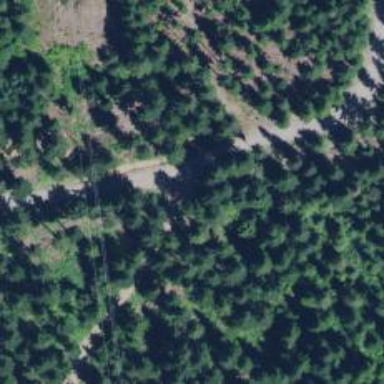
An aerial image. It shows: Backcountry track road for off-road adventures.